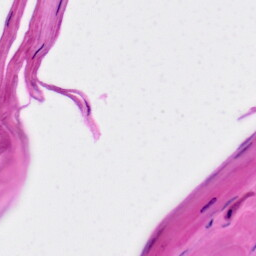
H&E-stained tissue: Skin